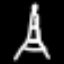
Label: The Eiffel Tower